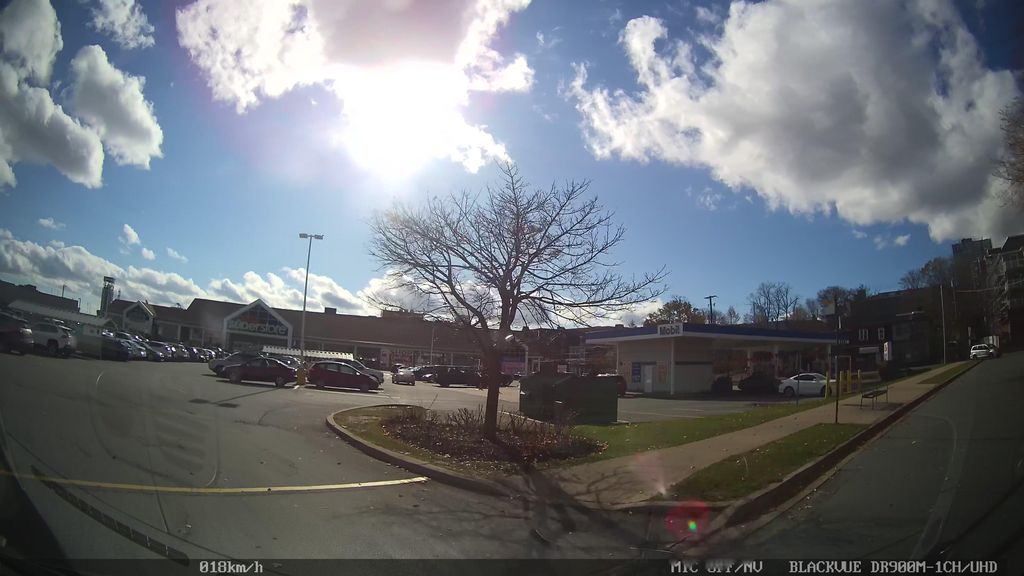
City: halifax